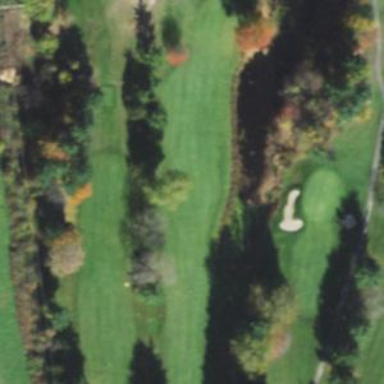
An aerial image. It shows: Golf fairway in the image.